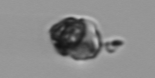
Label: Dinophyceae